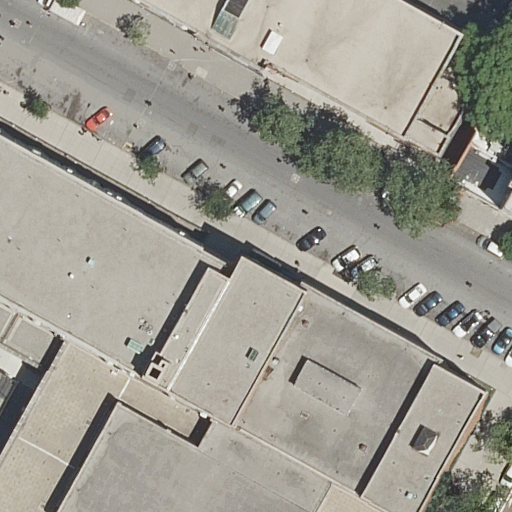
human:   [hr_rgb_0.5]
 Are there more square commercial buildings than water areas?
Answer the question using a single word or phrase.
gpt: no

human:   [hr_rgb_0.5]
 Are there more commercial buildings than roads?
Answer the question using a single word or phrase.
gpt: no

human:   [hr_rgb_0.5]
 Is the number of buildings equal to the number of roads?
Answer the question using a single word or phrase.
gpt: no

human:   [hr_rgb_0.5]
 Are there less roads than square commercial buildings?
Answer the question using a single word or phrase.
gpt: no

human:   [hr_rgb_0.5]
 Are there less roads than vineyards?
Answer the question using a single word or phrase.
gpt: no

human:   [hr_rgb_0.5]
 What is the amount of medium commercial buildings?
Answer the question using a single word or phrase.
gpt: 0

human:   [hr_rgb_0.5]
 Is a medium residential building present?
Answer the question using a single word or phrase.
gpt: no

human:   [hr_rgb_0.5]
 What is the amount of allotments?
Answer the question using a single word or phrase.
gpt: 0

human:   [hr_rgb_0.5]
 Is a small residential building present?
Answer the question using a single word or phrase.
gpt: yes

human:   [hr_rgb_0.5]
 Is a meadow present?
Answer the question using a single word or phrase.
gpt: no

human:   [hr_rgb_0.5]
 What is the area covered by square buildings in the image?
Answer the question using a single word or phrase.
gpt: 0m2

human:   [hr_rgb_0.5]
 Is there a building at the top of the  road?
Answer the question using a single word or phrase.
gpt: no

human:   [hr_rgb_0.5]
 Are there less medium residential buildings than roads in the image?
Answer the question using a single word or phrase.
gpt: yes

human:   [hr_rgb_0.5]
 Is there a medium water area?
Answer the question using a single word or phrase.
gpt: no

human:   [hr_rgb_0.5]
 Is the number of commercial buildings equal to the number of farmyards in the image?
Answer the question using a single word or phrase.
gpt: yes

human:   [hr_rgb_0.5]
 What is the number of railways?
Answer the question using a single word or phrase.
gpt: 0

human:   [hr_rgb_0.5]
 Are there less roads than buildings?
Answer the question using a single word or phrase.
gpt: yes

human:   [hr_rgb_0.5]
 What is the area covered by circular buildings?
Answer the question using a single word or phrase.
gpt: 0m2

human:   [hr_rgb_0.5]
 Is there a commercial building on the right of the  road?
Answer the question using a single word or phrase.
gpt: no

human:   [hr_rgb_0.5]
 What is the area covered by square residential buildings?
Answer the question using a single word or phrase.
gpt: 0m2

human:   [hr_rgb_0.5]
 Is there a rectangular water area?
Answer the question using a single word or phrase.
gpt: no

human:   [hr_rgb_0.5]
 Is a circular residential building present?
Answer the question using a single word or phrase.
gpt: no

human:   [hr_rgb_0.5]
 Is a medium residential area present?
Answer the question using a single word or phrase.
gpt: no

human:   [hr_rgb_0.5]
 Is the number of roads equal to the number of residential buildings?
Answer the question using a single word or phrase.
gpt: no

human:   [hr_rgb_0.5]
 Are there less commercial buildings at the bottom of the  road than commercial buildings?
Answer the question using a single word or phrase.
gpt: no

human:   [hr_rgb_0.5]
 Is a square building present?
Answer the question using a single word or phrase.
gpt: no

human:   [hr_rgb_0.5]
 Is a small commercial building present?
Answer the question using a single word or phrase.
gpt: no

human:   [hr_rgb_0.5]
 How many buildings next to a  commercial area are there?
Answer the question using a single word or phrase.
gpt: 0

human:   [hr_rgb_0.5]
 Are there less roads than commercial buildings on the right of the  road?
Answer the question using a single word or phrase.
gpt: no

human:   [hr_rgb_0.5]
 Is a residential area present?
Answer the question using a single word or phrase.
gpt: no

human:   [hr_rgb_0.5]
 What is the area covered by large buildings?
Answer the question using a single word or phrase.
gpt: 1095m2

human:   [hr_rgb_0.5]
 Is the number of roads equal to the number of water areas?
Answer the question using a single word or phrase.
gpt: no

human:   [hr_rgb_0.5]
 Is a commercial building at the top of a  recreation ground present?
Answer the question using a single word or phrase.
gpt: no

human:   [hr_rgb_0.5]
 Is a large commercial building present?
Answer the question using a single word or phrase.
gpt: no

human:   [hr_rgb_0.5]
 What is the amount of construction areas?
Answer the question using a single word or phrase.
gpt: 0

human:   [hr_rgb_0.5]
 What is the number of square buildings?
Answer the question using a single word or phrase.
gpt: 0